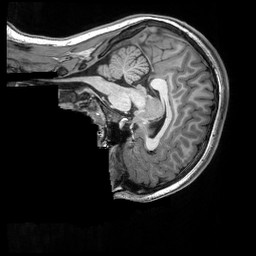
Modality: T1w
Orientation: sagittal